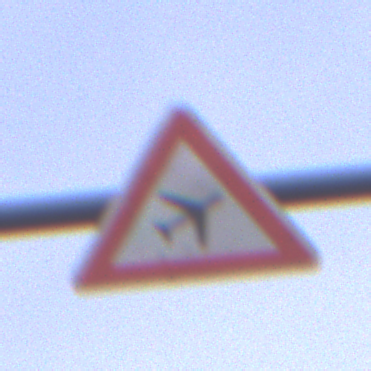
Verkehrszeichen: FlugbetriebLinks
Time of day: MorningAfternoon
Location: Outdoor (Urban)
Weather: PartlyCloudy
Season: NotSpecified
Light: Natural